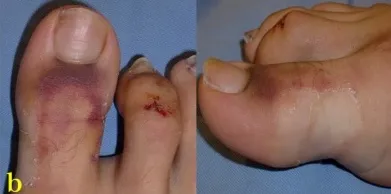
(b) After closed reduction, there was no macroscopic clear abnormality, but the joint cannot be moved.
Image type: medical_photograph (other_medical_photograph)